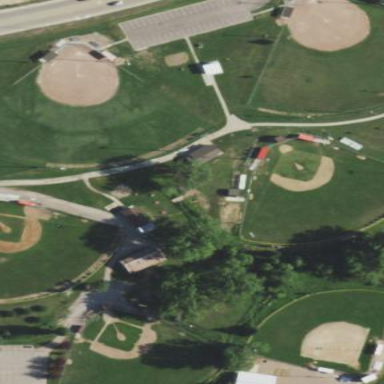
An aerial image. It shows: Softball pitch for leisure and sport activities.